Interaction volume radius: 5 \u00c5
Interaction volume height: 20 \u00c5
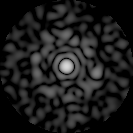
Disorder parameter: 0.8352